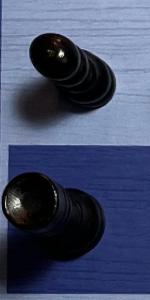
Label: Rook_Black